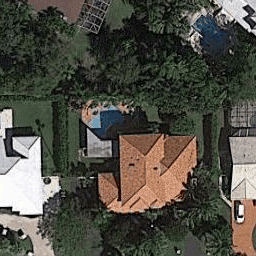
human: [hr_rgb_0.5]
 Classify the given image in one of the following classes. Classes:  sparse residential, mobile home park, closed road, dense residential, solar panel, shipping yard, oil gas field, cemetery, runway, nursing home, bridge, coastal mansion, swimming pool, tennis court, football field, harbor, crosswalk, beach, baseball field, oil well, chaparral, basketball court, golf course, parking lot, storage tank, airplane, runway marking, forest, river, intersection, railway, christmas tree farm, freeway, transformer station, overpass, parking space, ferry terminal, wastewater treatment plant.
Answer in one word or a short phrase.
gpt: coastal mansion